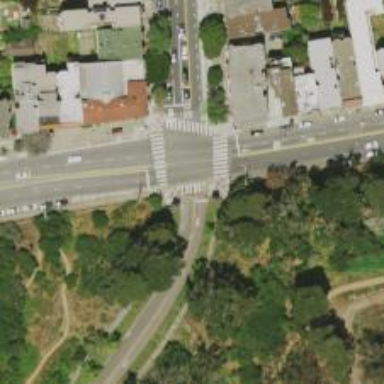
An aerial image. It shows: Marked road crossing.